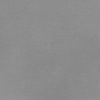
Label: dusty